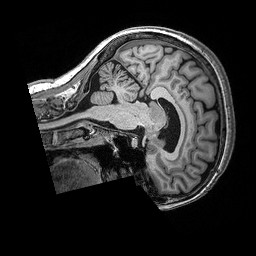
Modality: T1w
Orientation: sagittal
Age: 64
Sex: female